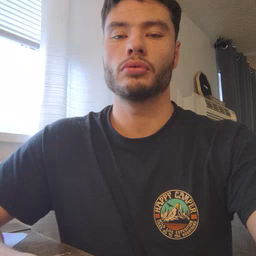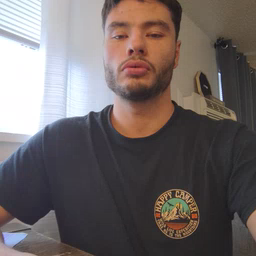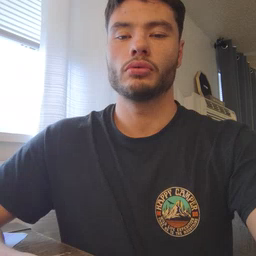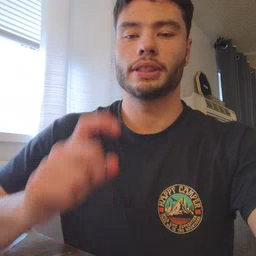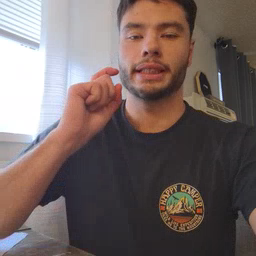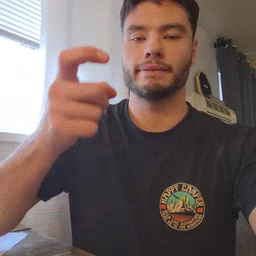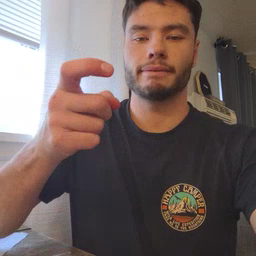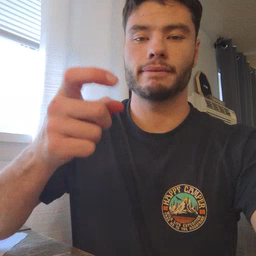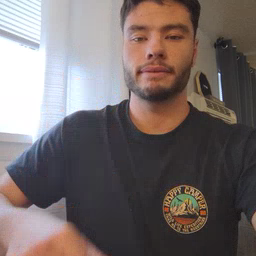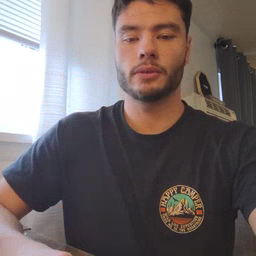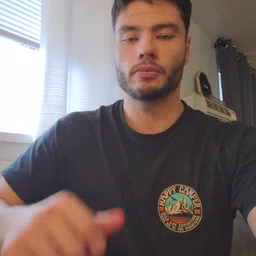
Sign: gift